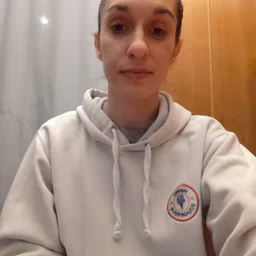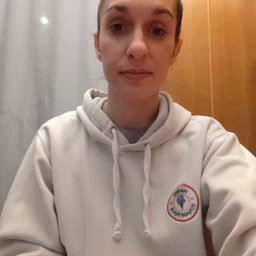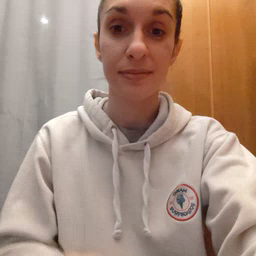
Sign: dance